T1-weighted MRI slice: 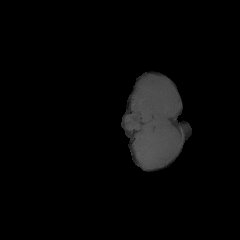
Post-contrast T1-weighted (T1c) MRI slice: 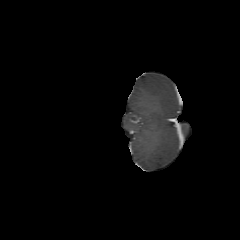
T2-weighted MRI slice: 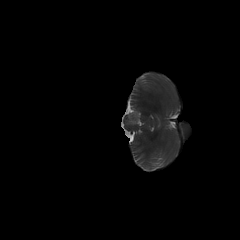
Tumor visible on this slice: yes